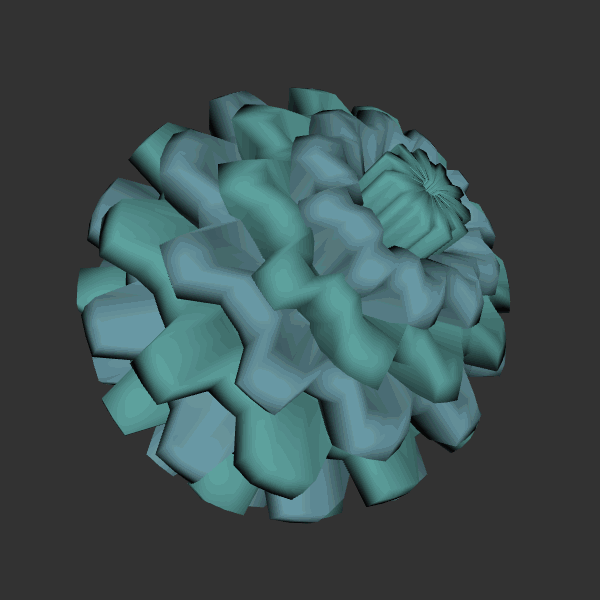
Background: dark